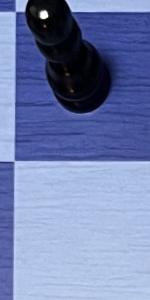
Label: Empty